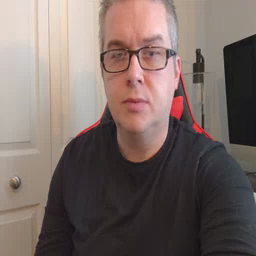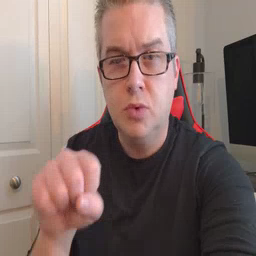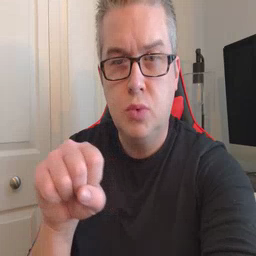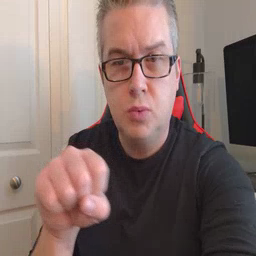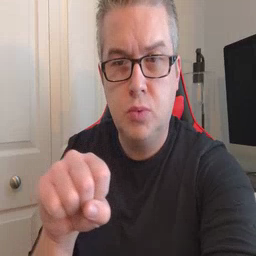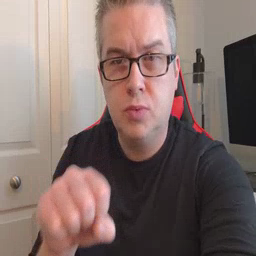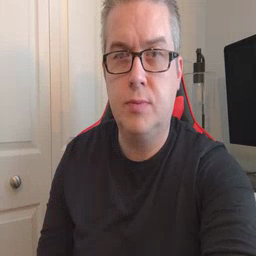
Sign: shoe